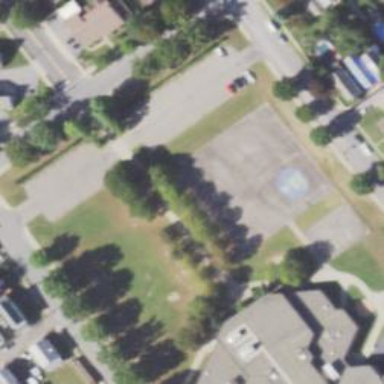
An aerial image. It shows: Playground area for leisure land.